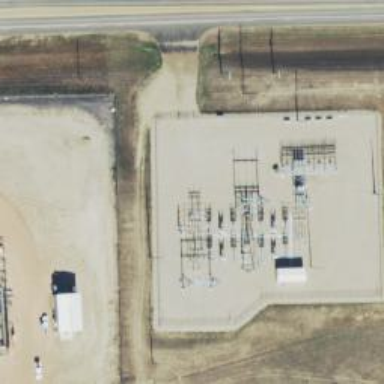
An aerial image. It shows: Switch used for power control.